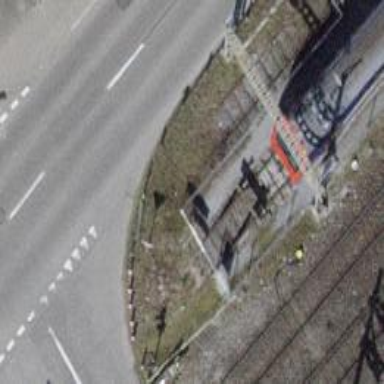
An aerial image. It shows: Railway buffer stop.